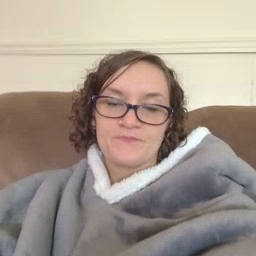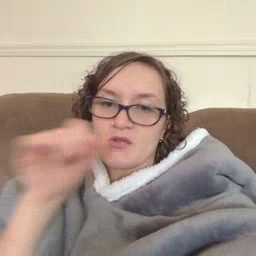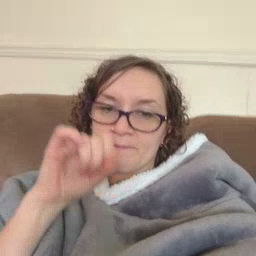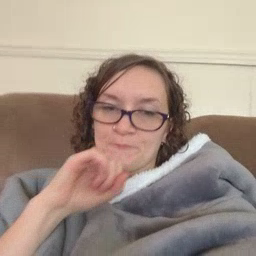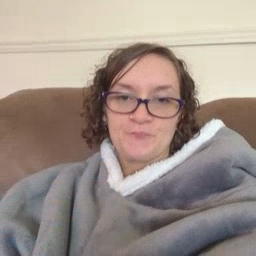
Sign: icecream